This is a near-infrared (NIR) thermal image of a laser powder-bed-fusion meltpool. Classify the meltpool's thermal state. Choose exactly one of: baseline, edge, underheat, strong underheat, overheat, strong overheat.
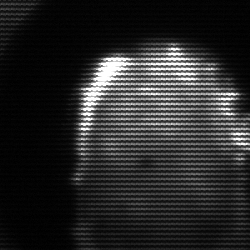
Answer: baseline